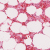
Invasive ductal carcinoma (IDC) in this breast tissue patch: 0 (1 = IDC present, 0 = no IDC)